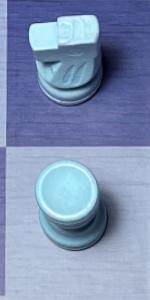
Label: Rook_White